Interaction volume radius: 5 \u00c5
Interaction volume height: 35 \u00c5
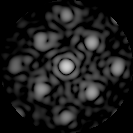
Disorder parameter: 0.2372